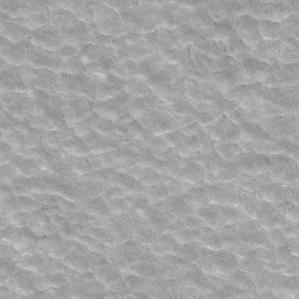
Label: frost